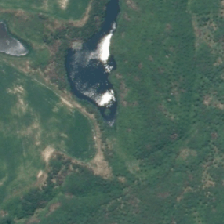
Land cover: lake_pond